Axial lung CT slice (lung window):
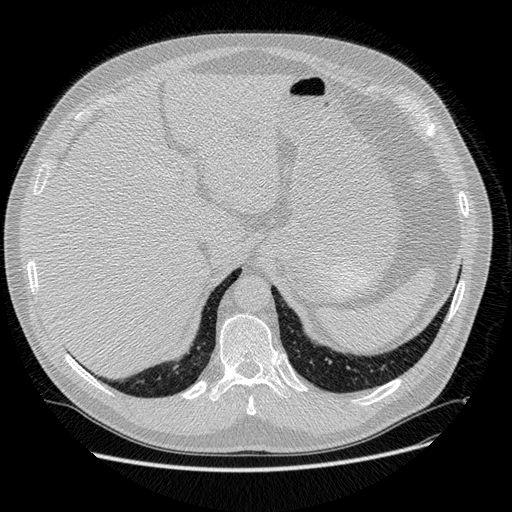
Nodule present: no